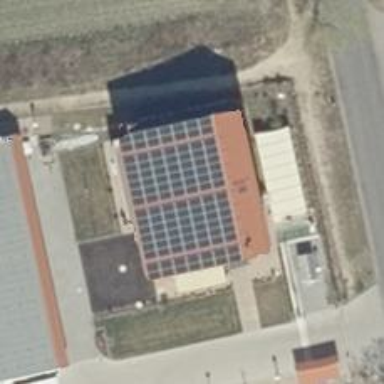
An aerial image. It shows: Solar power generator with photovoltaic panels.